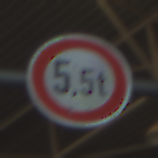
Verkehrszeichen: TatsaechlicheMasse
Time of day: Midday
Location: Indoor (Urban)
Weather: NotSpecified
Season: NotSpecified
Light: Natural